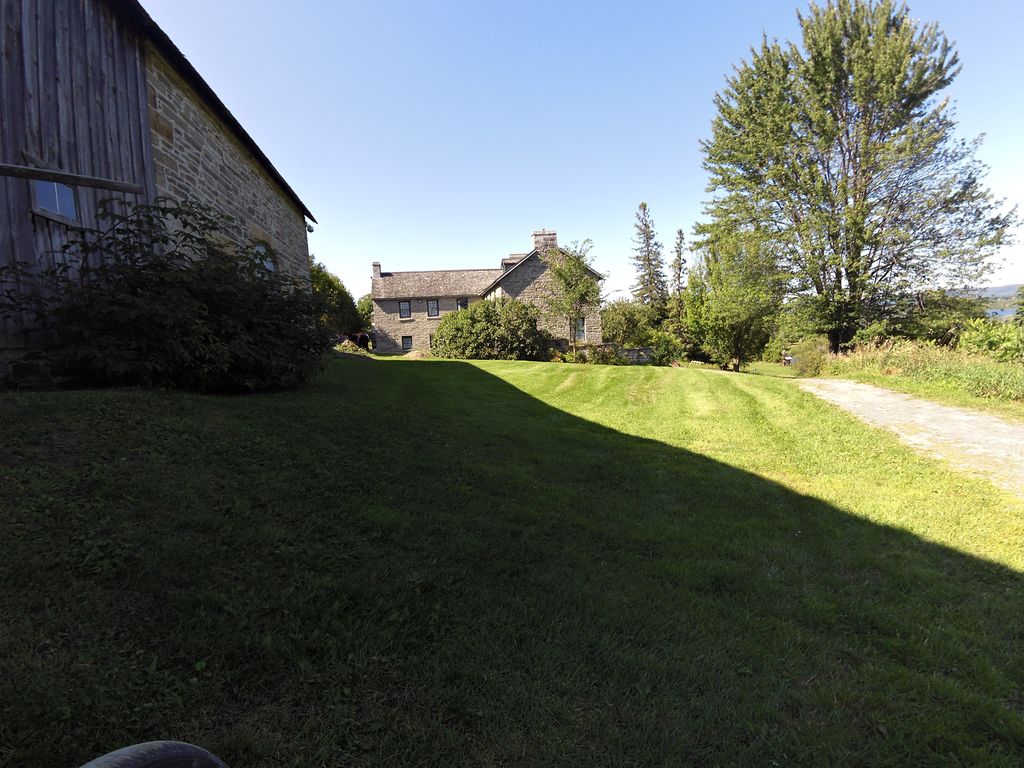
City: ottawa-gatineau